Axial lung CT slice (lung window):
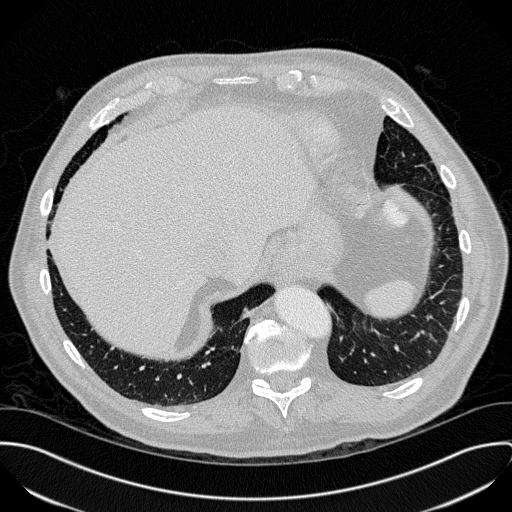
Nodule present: no